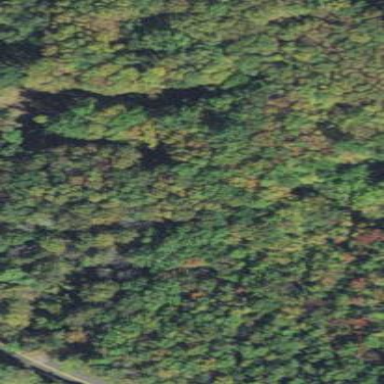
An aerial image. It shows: Mixed woodland with variety of leaf types and cycles.